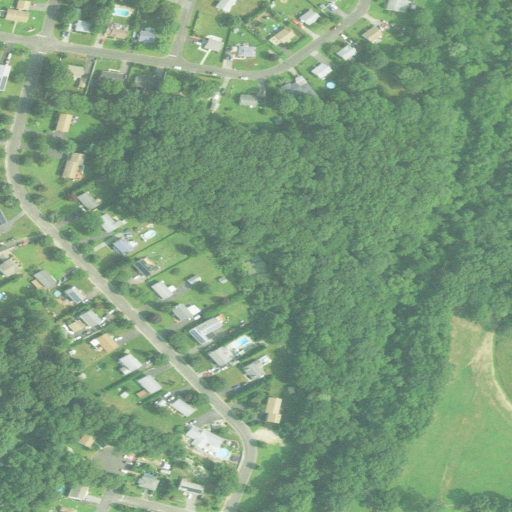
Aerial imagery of depression(s) in Connecticut named Sanctuary Basin containing medium intensity development, low intensity development, open development, woody wetlands, deciduous forest, mixed forest, pasture, herbaceous wetlands, and high intensity development